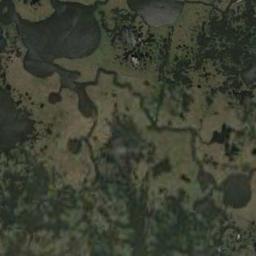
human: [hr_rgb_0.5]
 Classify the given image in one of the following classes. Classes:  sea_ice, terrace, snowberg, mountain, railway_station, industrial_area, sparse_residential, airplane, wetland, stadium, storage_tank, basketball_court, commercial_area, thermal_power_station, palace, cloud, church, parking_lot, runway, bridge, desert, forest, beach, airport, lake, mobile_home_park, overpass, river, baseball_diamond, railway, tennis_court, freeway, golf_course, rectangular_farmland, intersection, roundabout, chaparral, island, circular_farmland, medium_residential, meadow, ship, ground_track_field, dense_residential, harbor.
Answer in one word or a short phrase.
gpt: wetland